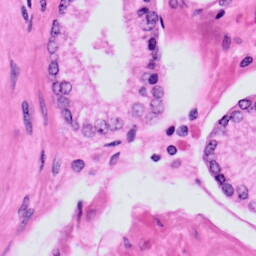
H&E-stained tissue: Prostate